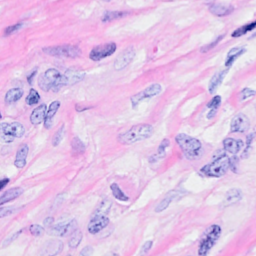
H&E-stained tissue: Breast